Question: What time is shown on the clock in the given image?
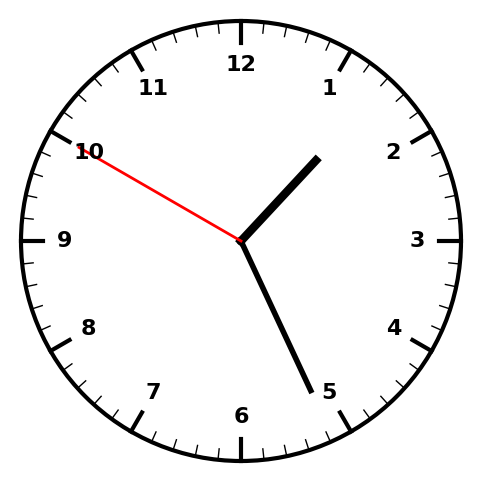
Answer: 01:25:50